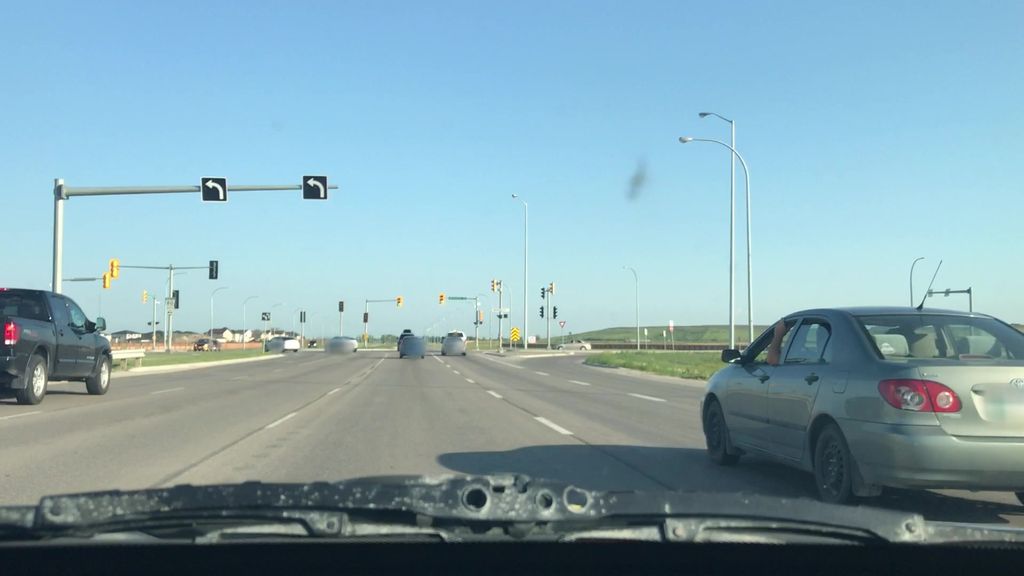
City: winnipeg